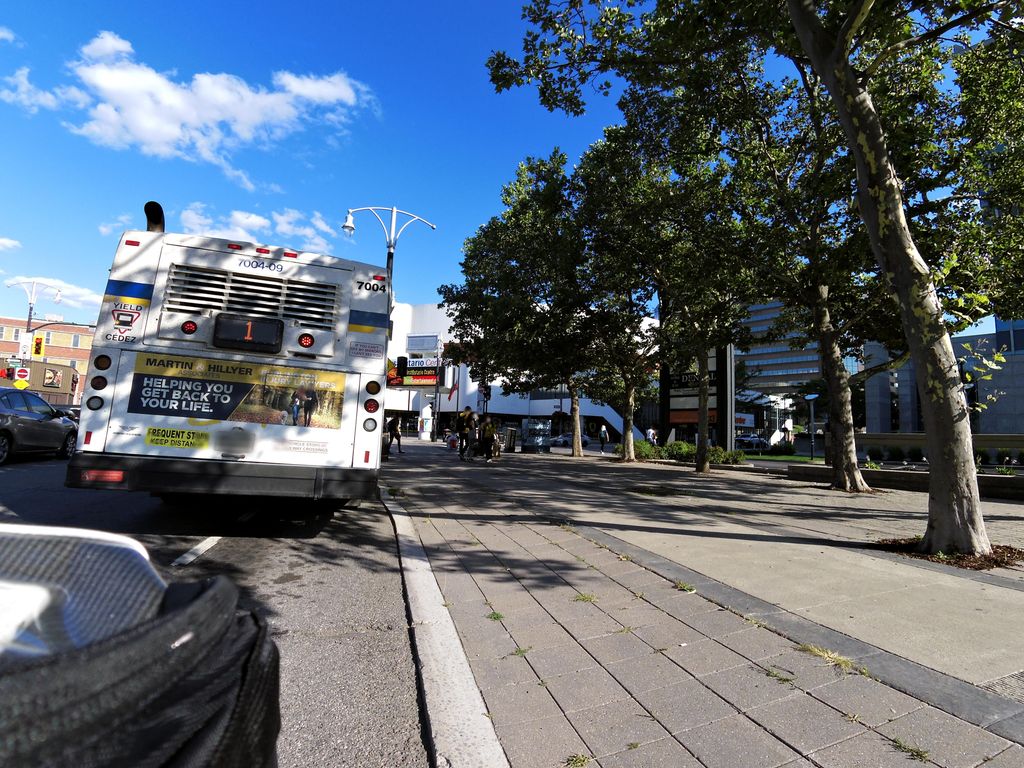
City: hamilton